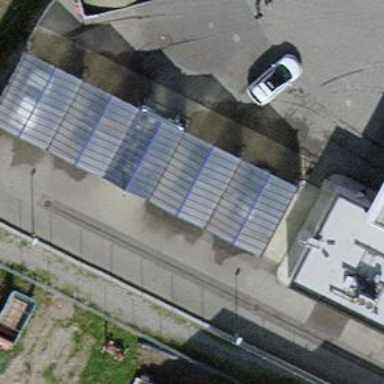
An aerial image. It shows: Car wash facility.